Question: I have some serious problems with my app right now. Okay, so there are two "sign up" buttons. The upper one is "sign up" and the one below is "sign in". So if I fill out all the fields and press the "sign up" button (the upper one), then it will take me to the most right view in my storyboard image (look at the image provided) which will be called by:
'''
ConfirmationScreenController *csc = [self.storyboard instantiateViewControllerWithIdentifier:@"Confirmation Screen"];
[self.view addSubview:csc.view];
'''
and this works fine. The view shows up, but if i click the "login" button on the bottom the application crashes. The button calls this method:
'''
-(IBAction)logIn:(id)sender {
NSLog(@"hello");}
'''
I hooked everything up correctly I think. The strange part is : When I reset the content and settings, and run it again it will log "hello" once or twice, but when I click it once again it crashes again with '(gdb)'. Or one time it said I called the method on '__NSCFTimer', even though I have never set up any timer or even sent anything to a timer ... What the hell is this ?
All the buttons on the MainViewController work fine.
By the way, there are no warnings when building or at runtime.
'''
#0 0x0183709b in objc_msgSend ()
#1 0x00024570 in -[UIApplication sendAction:to:from:forEvent:] ()
#2 0x0002455a in -[UIApplication sendAction:toTarget:fromSender:forEvent:] ()
#3 0x000c9b76 in -[UIControl sendAction:to:forEvent:] ()
#4 0x000ca03f in -[UIControl(Internal) _sendActionsForEvents:withEvent:] ()
#5 0x000c92fe in -[UIControl touchesEnded:withEvent:] ()
#6 0x00049a30 in -[UIWindow _sendTouchesForEvent:] ()
#7 0x00049c56 in -[UIWindow sendEvent:] ()
#8 0x00030384 in -[UIApplication sendEvent:] ()
#9 0x00023aa9 in _UIApplicationHandleEvent ()
#10 0x0157dfa9 in PurpleEventCallback ()
#11 0x016671c5 in __CFRUNLOOP_IS_CALLING_OUT_TO_A_SOURCE1_PERFORM_FUNCTION__ ()
#12 0x015cc022 in __CFRunLoopDoSource1 ()
#13 0x015ca90a in __CFRunLoopRun ()
#14 0x015c9db4 in CFRunLoopRunSpecific ()
#15 0x015c9ccb in CFRunLoopRunInMode ()
#16 0x0157c879 in GSEventRunModal ()
#17 0x0157c93e in GSEventRun ()
#18 0x00021a9b in UIApplicationMain ()
#19 0x000026f8 in main (argc=1, argv=0xbffff65c) at /Users/Martin/Desktop/MyApplication/MyApplication/main.m:16
Current language: auto; currently objective-c
'''

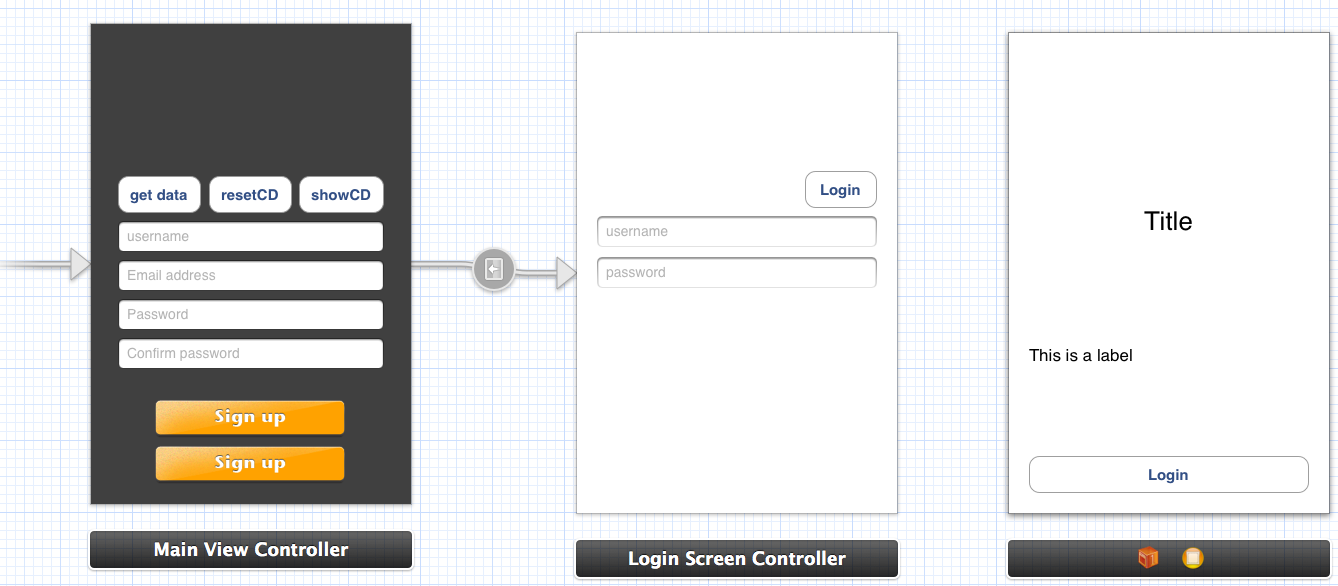
Answer: I had this same issue, and it was because I didn't have a strong reference to the controller being created and presented - which the 'IBAction' was then being called on.
Essentially, the controller is created and displayed but no one has a reference to it after that so its reference count goes to zero and it goes out of memory. So calling an action will result in an 'EXC_BAD_ACCESS'.